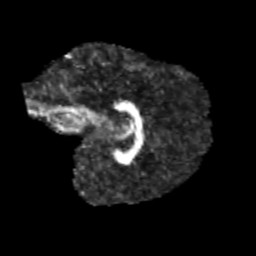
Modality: FA
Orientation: sagittal
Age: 11
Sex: male
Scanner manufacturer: siemens
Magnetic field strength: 3 T
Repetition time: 3.8 s
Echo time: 0.07 s